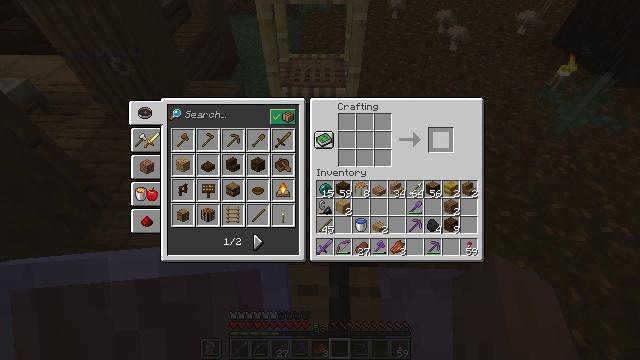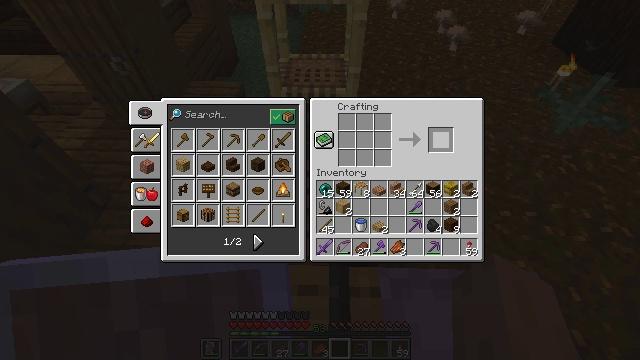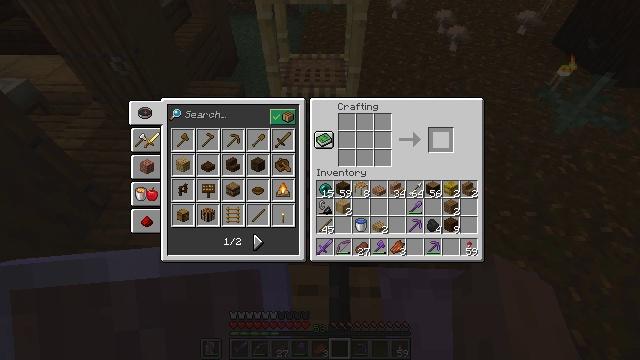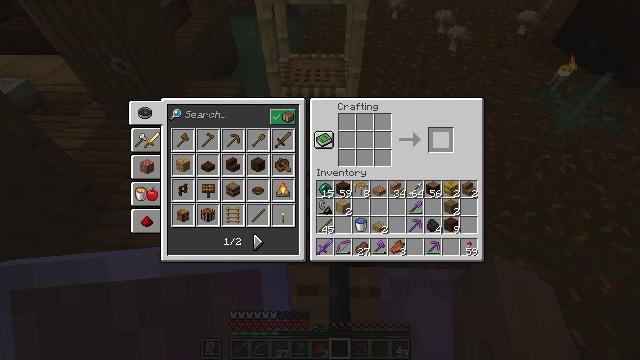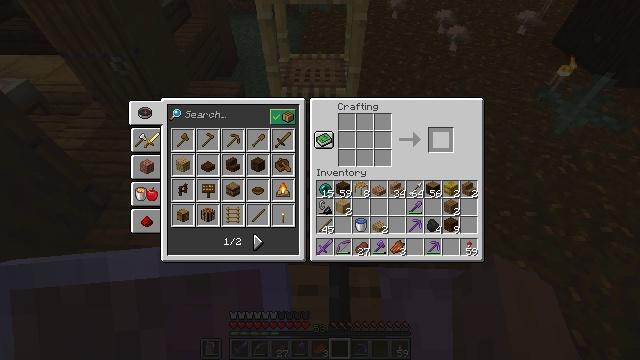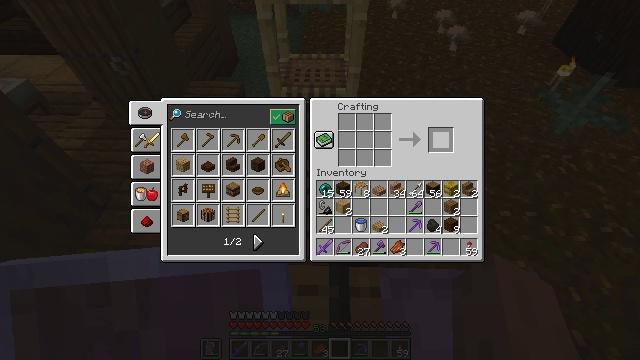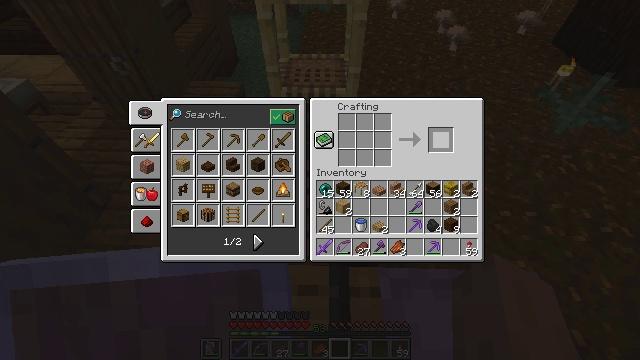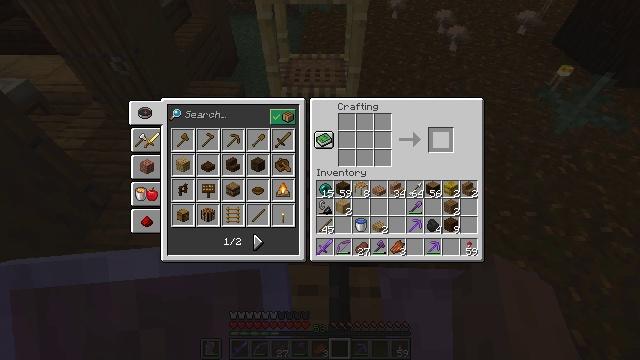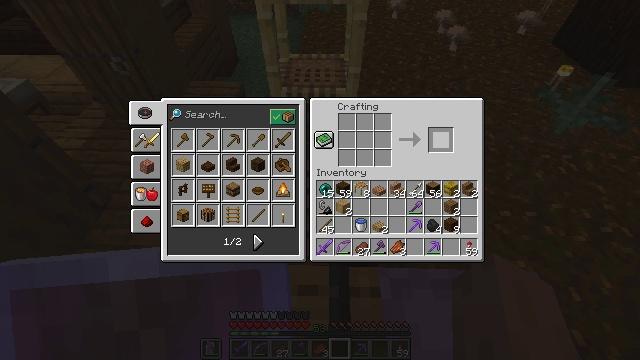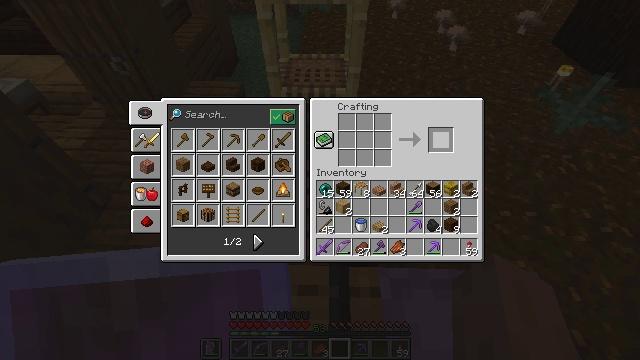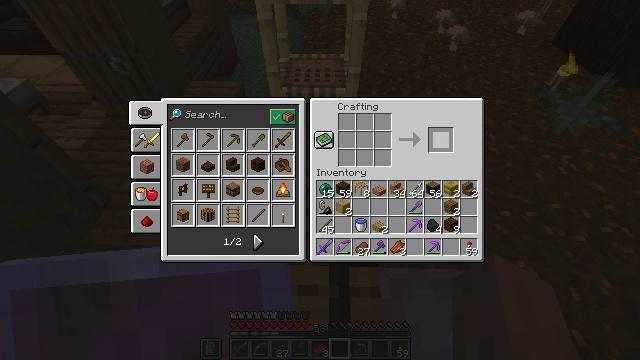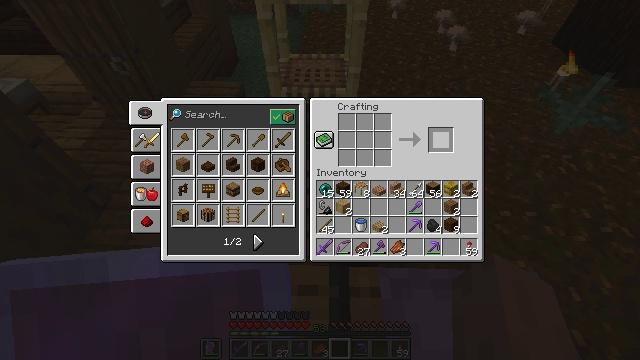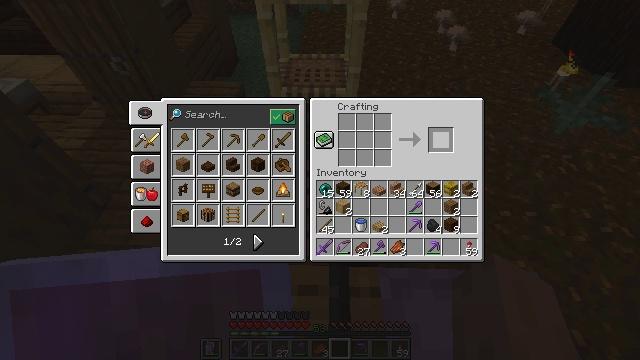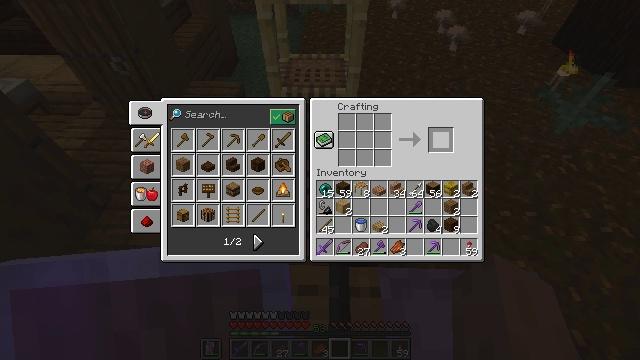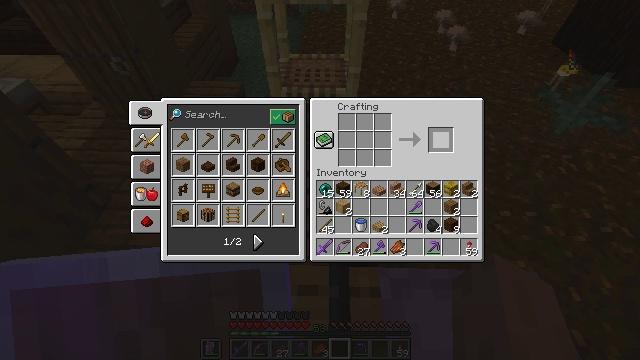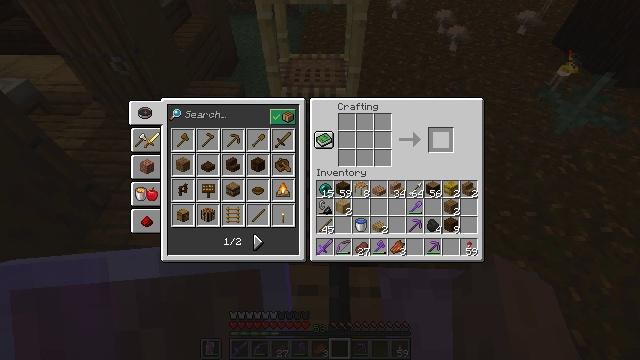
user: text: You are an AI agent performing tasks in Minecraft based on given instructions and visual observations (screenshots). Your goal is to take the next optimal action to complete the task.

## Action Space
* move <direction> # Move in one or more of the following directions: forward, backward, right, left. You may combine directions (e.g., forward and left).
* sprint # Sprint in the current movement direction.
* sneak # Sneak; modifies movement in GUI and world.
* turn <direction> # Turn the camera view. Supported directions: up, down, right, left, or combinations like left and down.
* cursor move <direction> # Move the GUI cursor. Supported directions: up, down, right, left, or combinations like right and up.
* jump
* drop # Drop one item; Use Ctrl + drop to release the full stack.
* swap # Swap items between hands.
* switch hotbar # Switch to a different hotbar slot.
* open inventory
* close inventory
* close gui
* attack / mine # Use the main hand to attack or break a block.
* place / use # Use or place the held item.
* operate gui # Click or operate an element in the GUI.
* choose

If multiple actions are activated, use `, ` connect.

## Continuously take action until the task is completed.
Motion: motion action
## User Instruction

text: Arrange dark oak planks to make dark oak stairs.
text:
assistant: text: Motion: sneak
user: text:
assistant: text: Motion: sneak
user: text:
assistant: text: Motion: sneak
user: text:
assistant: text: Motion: sneak
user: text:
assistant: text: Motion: sneak
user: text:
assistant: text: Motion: sneak
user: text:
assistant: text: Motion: sneak
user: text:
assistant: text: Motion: sneak
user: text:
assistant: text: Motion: sneak
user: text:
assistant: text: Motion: sneak
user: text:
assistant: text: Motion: sneak
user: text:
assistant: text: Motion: sneak
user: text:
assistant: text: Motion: no_op
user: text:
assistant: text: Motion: no_op
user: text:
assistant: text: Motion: no_op
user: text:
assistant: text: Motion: no_op
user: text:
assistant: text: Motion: no_op
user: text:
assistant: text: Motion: turn left
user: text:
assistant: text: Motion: turn left and down
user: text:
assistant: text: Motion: turn left and down
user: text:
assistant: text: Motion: turn left and down
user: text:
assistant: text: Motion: turn left and down
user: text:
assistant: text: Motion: no_op
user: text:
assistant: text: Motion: no_op
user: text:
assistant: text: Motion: no_op
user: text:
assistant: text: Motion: no_op
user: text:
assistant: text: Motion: no_op
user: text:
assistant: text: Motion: no_op
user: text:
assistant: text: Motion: no_op
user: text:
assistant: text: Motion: turn up